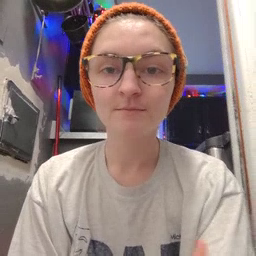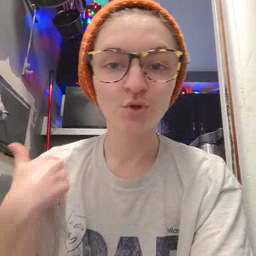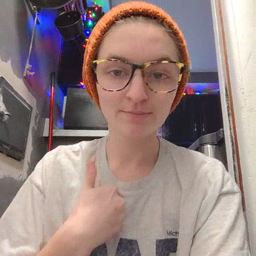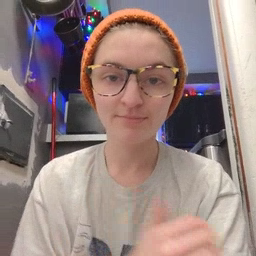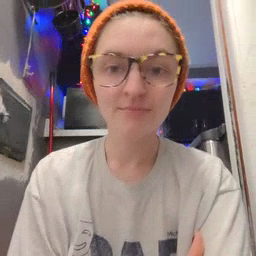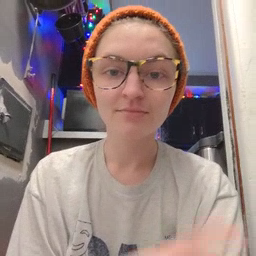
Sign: jacket